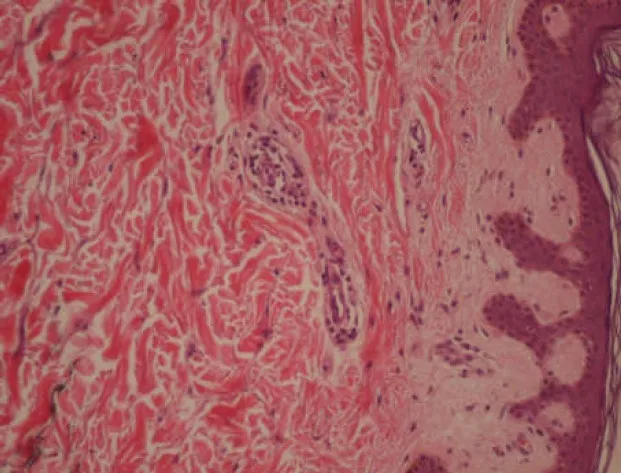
Histopathological findings - superficial perivascular infiltrate of lymphomonocytic round cells (haematoxylin-eosin x200) (2).
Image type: pathology (h&e)